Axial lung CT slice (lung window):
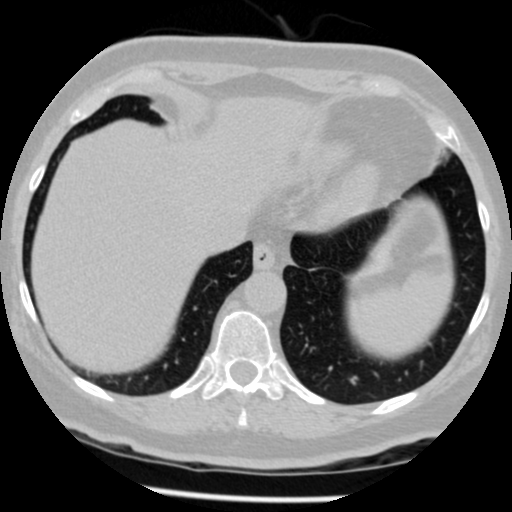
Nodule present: no